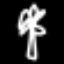
Label: palm tree